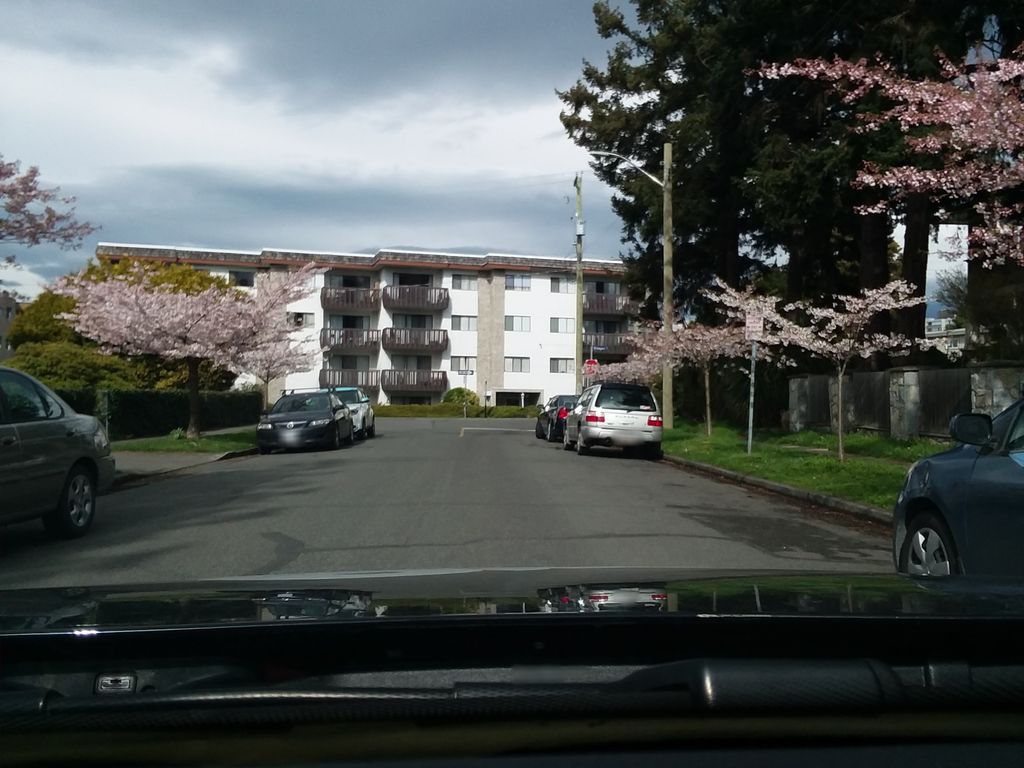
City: victoria